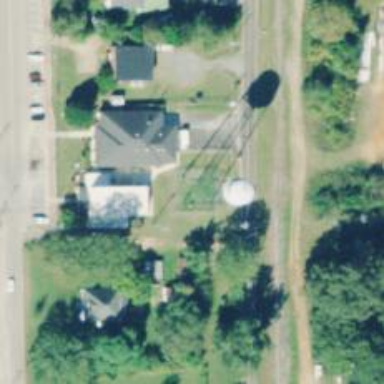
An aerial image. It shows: Water tower that is man-made.